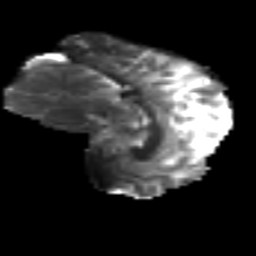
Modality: T2w
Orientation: sagittal
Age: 32
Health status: ill
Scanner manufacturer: philips
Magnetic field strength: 3 T
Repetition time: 9 s
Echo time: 0.127 s